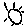
Label: sun